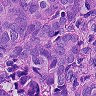
Metastatic tissue present: yes